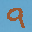
Label: 9